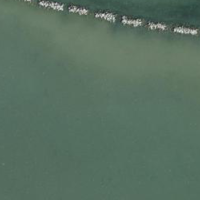
EUNIS habitat code: 14
Species observed at this site:
Larus michahellis